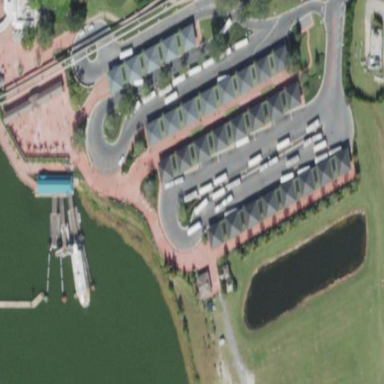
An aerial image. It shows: Shelter for public transportation.